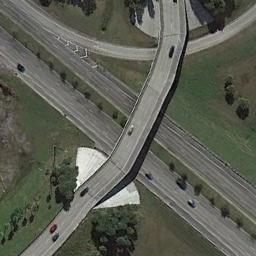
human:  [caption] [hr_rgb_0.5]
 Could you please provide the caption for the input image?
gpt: The overpass is over the roads on the lawn .

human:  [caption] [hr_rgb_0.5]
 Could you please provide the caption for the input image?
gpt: Two overpasses and a road cross here .

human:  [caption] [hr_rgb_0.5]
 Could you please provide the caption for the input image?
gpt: Several cars are on the overpass .

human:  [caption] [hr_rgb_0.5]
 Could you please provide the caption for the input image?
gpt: The overpass is next to the grass and some trees .

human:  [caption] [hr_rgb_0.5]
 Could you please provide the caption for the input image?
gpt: There are green meadows and some trees beside the overpass .